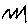
Label: zigzag